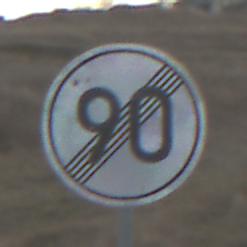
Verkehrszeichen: EndeGeschwindigkeit90
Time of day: SunriseSunset
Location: Outdoor (RoadRail)
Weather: PartlyCloudy
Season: NotSpecified
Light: Natural